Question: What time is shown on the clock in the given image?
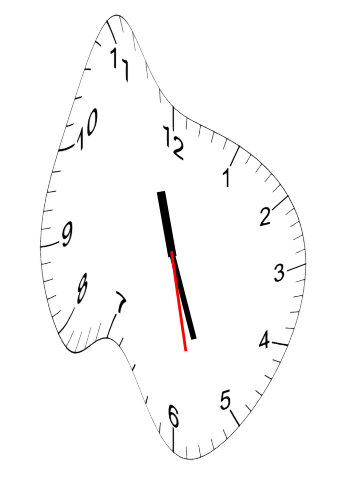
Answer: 11:26:28